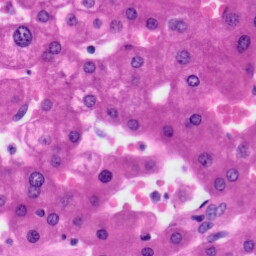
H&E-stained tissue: Liver